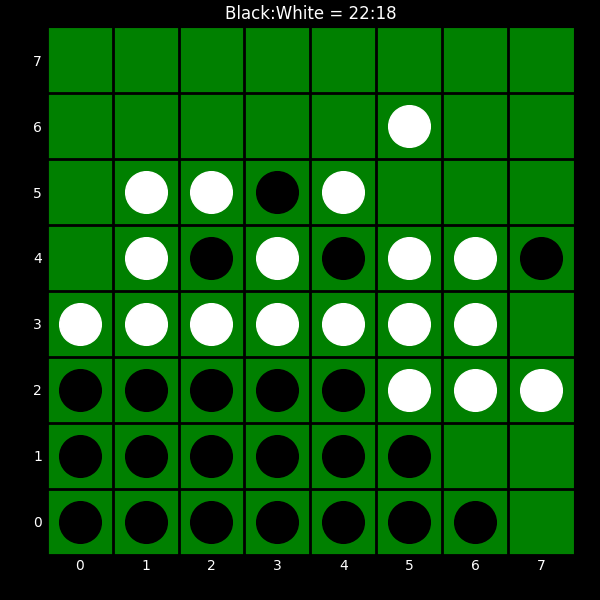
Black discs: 22
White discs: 18